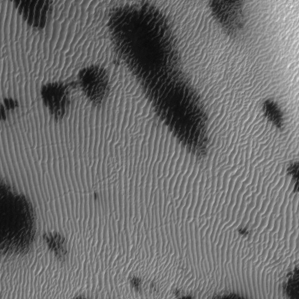
Label: frost